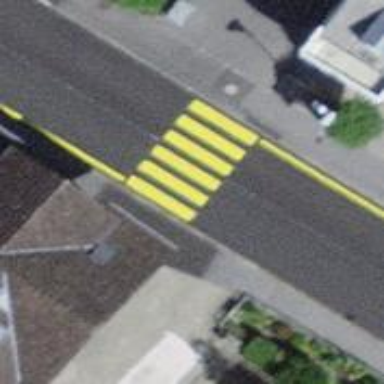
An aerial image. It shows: Uncontrolled zebra crossing with zebra markings.